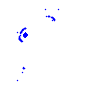
Particle: electron